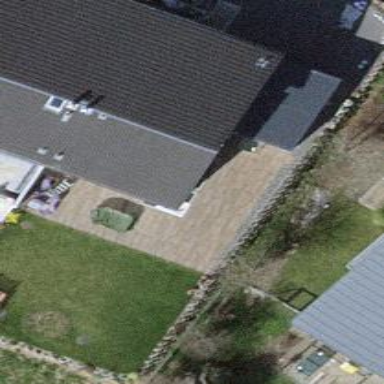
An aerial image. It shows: Semidetached house.